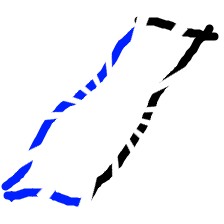
Shape: parallelogram